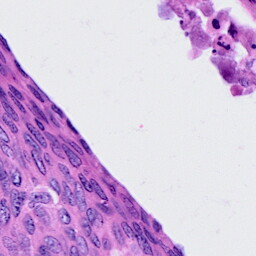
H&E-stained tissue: Cervix